Question: What is the best way to embed an entire youtube channel into a site? Looks like the "custom player" generator was discontinued recently..
Im looking for more than just a video with a scroll bar. I want to replicate the experience of the actual channel as much as possible (see screenshot for example).
Anyone have any ideas on how to accomplish this?
Note: I have a wordpress site and have not seen any plugins either??
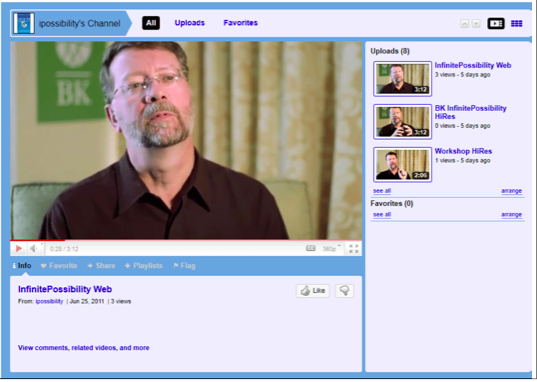
Answer: It seems that Google is steering the direction of <URL>. They're probably a ways off from having much in the way of developer tools.
Also check out <URL>. This would give you a good head start over rolling your own, but it will still probably require a lot of programming if you're wanting something very specific.